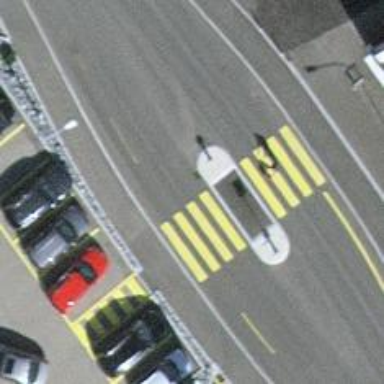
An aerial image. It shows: Uncontrolled road crossing with pedestrian island.